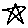
Label: star